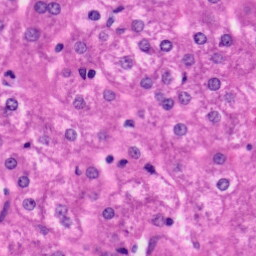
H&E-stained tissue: Liver